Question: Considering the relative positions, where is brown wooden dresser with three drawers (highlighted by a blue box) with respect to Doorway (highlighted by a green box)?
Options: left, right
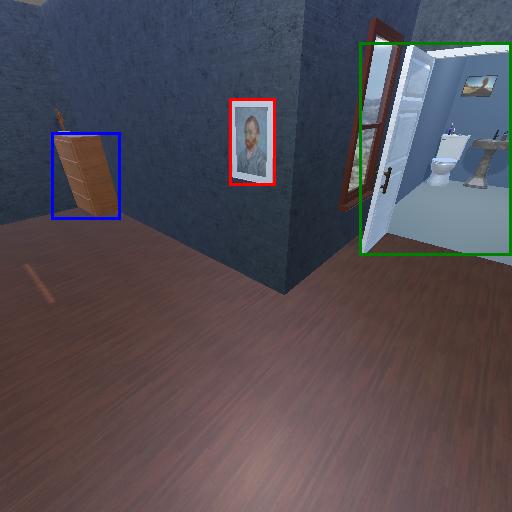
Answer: left